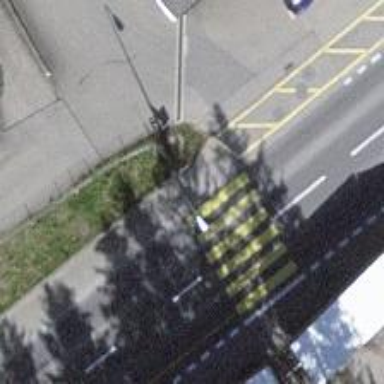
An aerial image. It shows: Marked road crossing.